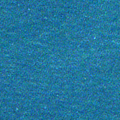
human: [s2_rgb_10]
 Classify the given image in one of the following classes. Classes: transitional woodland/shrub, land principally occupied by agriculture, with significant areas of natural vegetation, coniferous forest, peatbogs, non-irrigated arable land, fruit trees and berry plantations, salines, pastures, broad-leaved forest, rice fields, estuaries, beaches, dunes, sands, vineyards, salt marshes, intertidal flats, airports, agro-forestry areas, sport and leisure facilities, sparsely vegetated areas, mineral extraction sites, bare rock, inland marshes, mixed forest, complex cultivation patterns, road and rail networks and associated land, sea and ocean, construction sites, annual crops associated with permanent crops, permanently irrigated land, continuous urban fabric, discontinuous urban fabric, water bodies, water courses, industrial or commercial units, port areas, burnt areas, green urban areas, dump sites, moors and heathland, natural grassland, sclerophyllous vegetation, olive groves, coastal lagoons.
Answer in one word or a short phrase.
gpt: sea and ocean